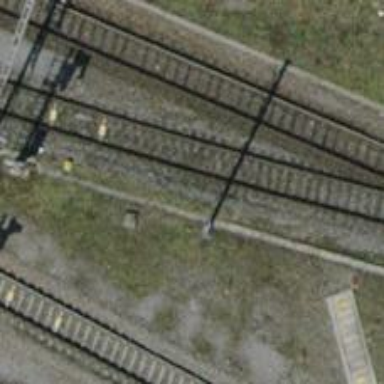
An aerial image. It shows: Yard with single rail track. The railway track is electrified with contact line for service purposes.